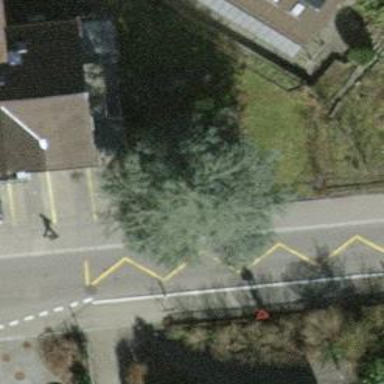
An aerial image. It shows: Bus stop with platform for public transport.